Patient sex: F
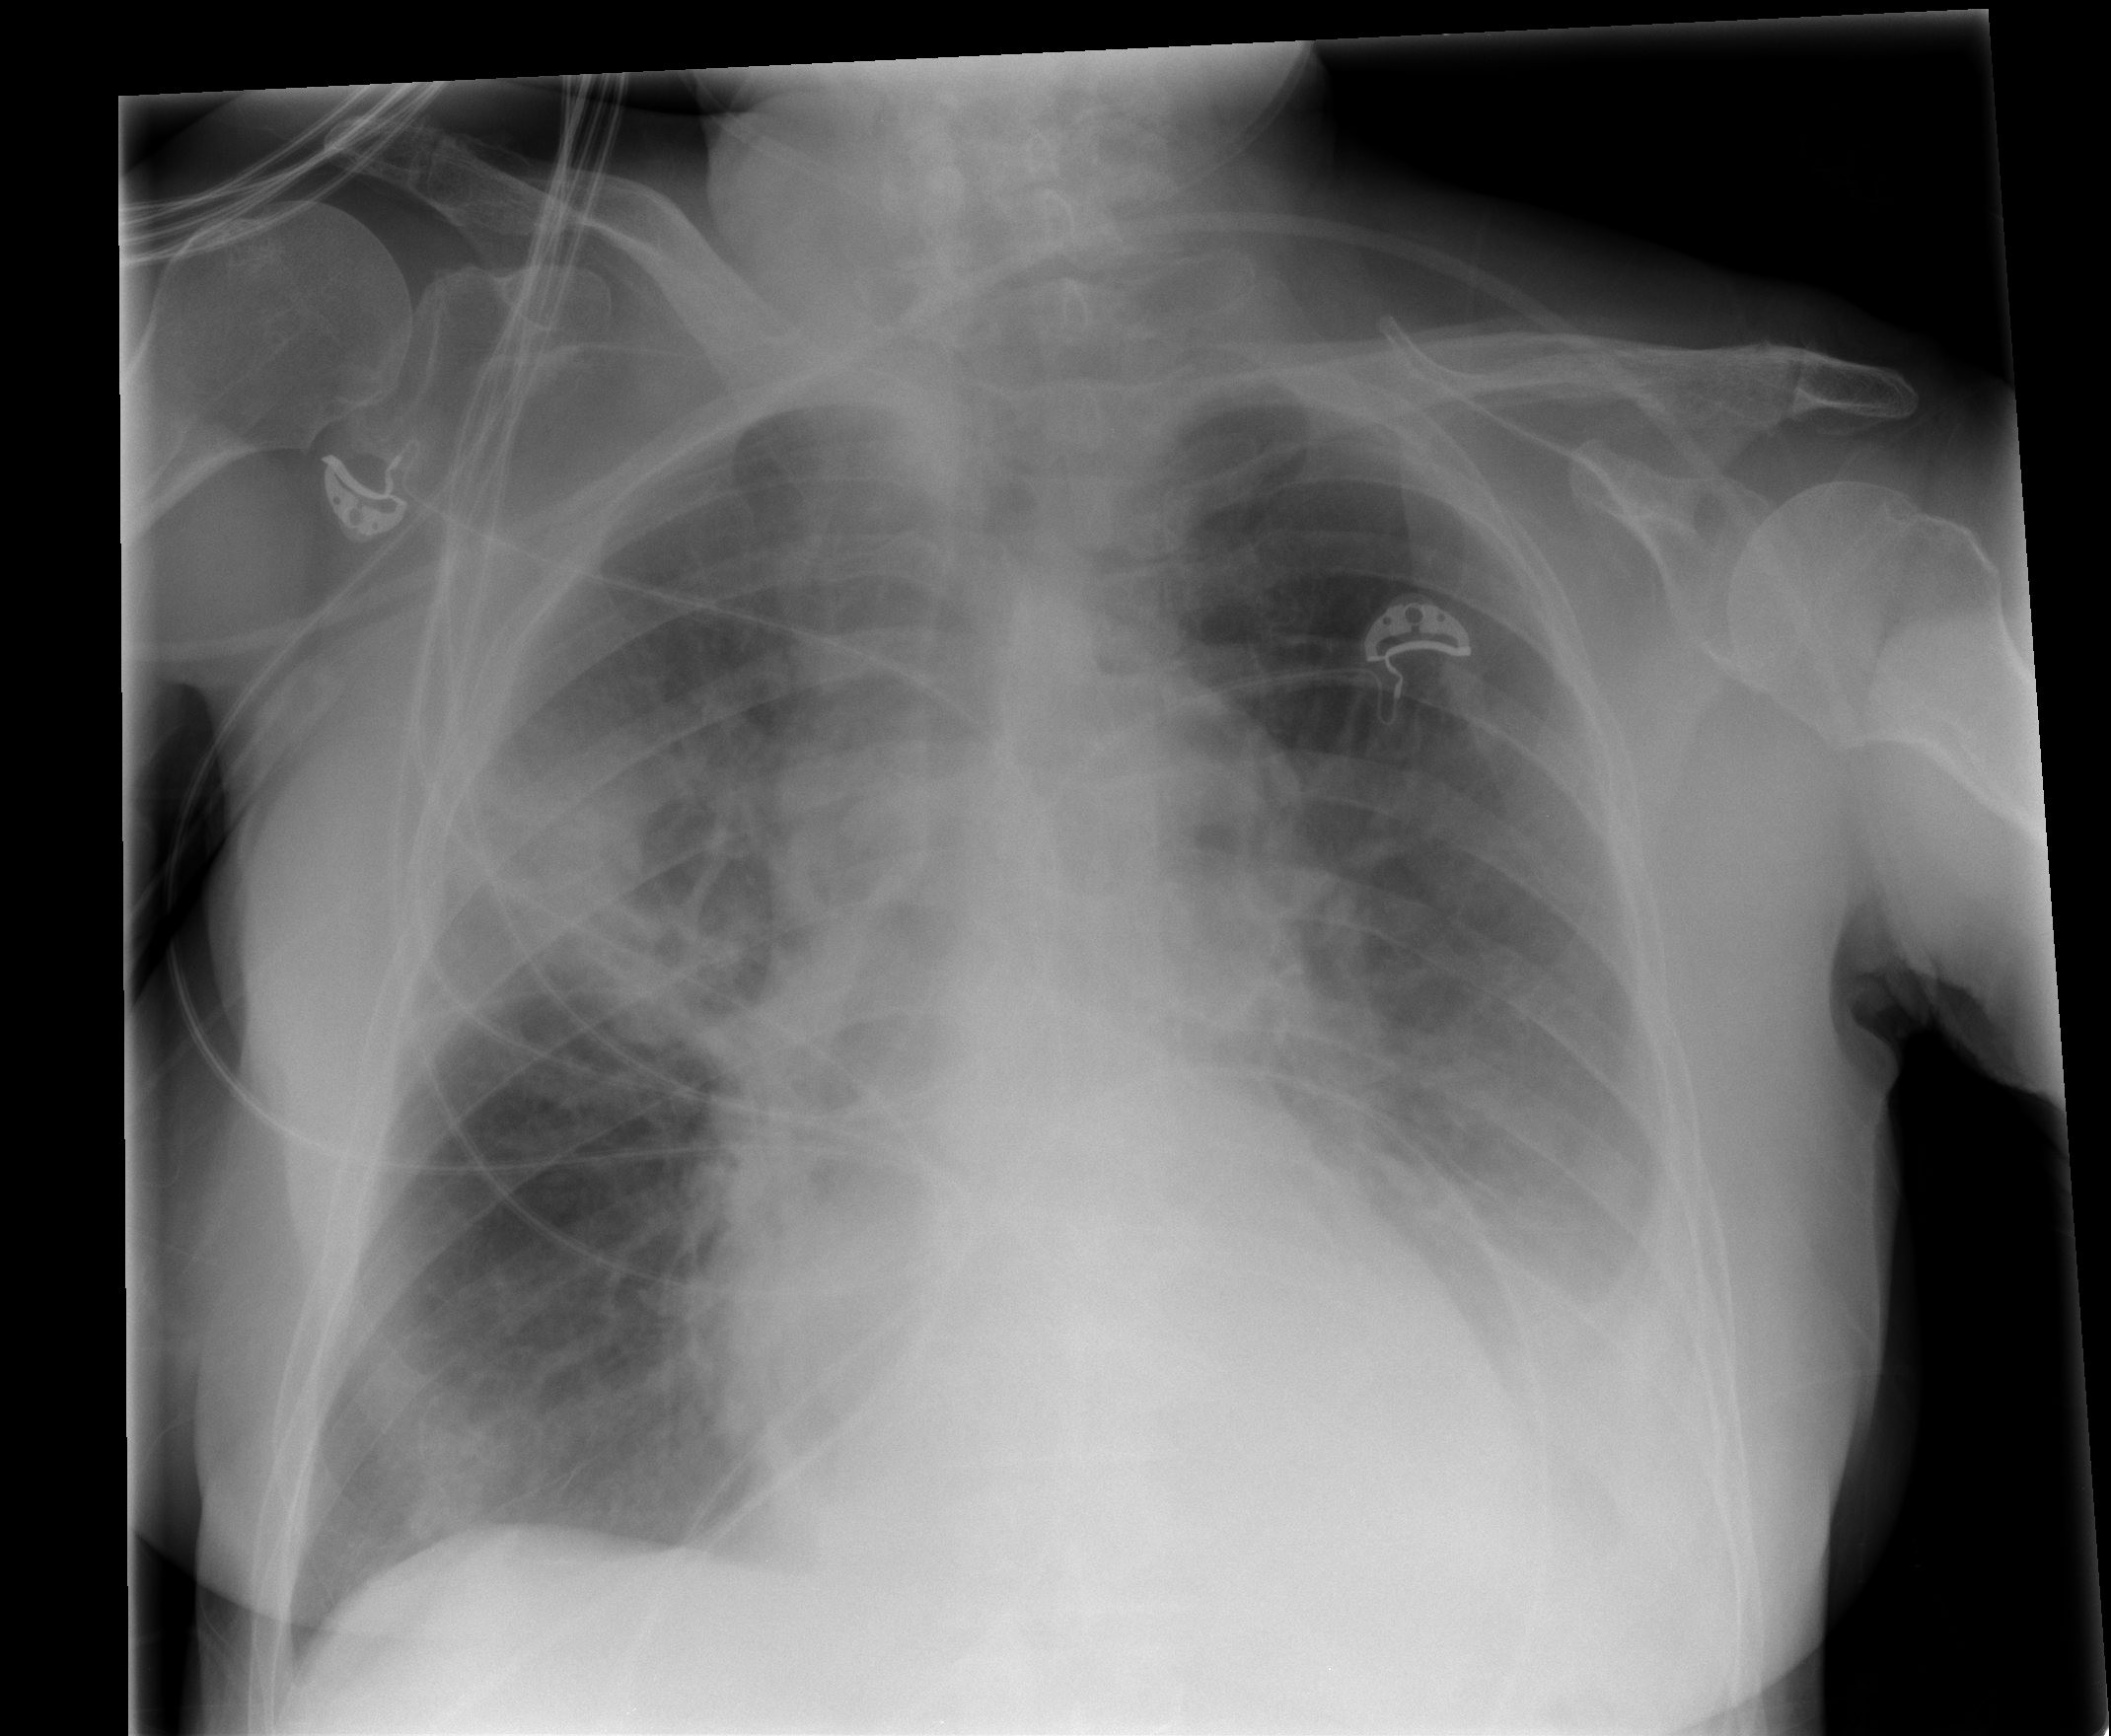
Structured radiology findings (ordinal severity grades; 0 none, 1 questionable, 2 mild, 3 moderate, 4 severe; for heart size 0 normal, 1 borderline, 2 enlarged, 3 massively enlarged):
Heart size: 2
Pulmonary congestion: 0
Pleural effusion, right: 1
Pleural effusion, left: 2
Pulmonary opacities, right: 3
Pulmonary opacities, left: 0
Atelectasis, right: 1
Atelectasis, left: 3